Question: I need another aproach to my problem. So, whenever I click a button (I have 16 of them) it stays "active" and wait until buttonClicked.getTag().equals(button.getTag())) if statement is true. This is so bad for me. So, I click first button, and then 2nd, 3rd, 4th, 5th and let's say 5th button has the same tag as my 1st clicked button, and now 1st and 5th button gets paired and disabled. How to make only last two clicked buttons count? So, in my example I need 5th clicked button to compare with 4th, not with the 1st one. But the 1st one stays active all the way.
'''
final OnClickListener clickListener = new OnClickListener() {
private Button buttonClicked;
public void onClick(View v) {
Button button = (Button) v;
button.getBackground().setColorFilter(new LightingColorFilter(0xFFFFFFFF, 0x003333));
if (buttonClicked == null) {
// first button is clicked
buttonClicked = button;
} else if (buttonClicked.getParent() != button.getParent()) {
// second button is clicked
if (buttonClicked.getTag().equals(button.getTag())) {
Toast.makeText(Spojnice.this, "Correct", Toast.LENGTH_SHORT).show();
button.getBackground().setColorFilter(new LightingColorFilter(0xFFFFFFFF, 0x66FF33));
buttonClicked.getBackground().setColorFilter(new LightingColorFilter(0xFFFFFFFF, 0x66FF33));
buttonClicked.setEnabled(false);
button.setEnabled(false);
} else {
Toast.makeText(Spojnice.this, "Wrong", Toast.LENGTH_SHORT).show();
}
buttonClicked = null;
}
}
};
'''
So, on the screenshow below I first pressed Aquarius then Pisces then Crux then Aquila and in the end Vodolija. So it remembered all the way my first click and then once it met condition that they are not from the same parent(not in the same linear layout) it compared them. And this is my problem. I need to compare only last two clicked, in this case Aquila and Vodolija. That will result as the wrong answer, cause they are not the pair, but that's irelevant now. So, when I click on the first button in the right layout (Vodlija in this case) I need to compare it with the last one clicked in the left layout, not the first one, and that Aquila in this case. How to do that?

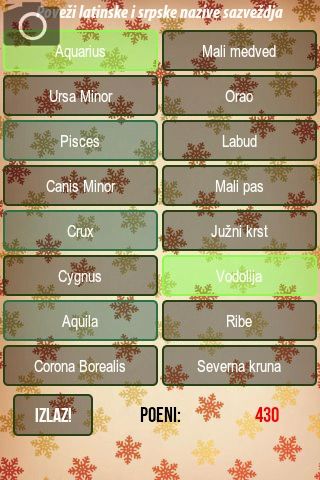
Answer: with formatting
'''
package rs.androidaplikacije.toplo_hladno;
import java.util.ArrayList;
import java.util.Arrays;
import java.util.Collections;
import java.util.LinkedList;
import android.app.Activity;
import android.content.Intent;
import android.content.SharedPreferences;
import android.database.Cursor;
import android.graphics.Color;
import android.graphics.LightingColorFilter;
import android.graphics.Typeface;
import android.media.MediaPlayer;
import android.os.Bundle;
import android.os.CountDownTimer;
import android.os.Handler;
import android.preference.PreferenceManager;
import android.view.View;
import android.view.Window;
import android.view.WindowManager;
import android.view.View.OnClickListener;
import android.widget.Button;
import android.widget.LinearLayout;
import android.widget.TextView;
import android.widget.Toast;
public class Spojnice extends Activity implements View.OnClickListener{
Button previousButton = null;
//private Button buttonClicked;
//private static final Integer[] idArrayA = {R.id.bA1, R.id.bA2, R.id.bA3, R.id.bA4, R.id.bA5, R.id.bA6, R.id.bA7, R.id.bA8};
//private static final Integer[] idArrayB = {R.id.bB1, R.id.bB2, R.id.bB3, R.id.bB4, R.id.bB5, R.id.bB6, R.id.bB7, R.id.bB8};
private int brojacIgara = 0;
private int counter = 0;
MyCount brojacVremena = new MyCount(450000, 1000);
// labelForButton and tagForButton
class MyStruct {
public MyStruct (String lab, String t){
label = lab;
tag = t;
}
private String label;
private String tag;
}
final OnClickListener clickListener = new OnClickListener() {
private Button buttonClicked;
public void onClick(View v) {
Button button = (Button) v;
button.getBackground().setColorFilter(new LightingColorFilter(0xFFFFFFFF, 0x003333));
if (buttonClicked == null) {
// first button is clicked
debug.setText("
tag " + button.getTag() + " " + button.getParent());
buttonClicked = button;
// only do stuff if buttons are in different layouts
} else{
debug.setText("
tag " + button.getTag() + " " + button.getParent());
if (!button.getParent ().equals(buttonClicked.getParent())) {
// second button is clicked
if(buttonClicked.getTag().equals(button.getTag()) ){
// second button is clicked and same tag but different button
Toast.makeText(Spojnice.this, "Correct", Toast.LENGTH_SHORT).show();
button.getBackground().setColorFilter(new LightingColorFilter(0xFFFFFFFF, 0x66FF33));
buttonClicked.getBackground().setColorFilter(new LightingColorFilter(0xFFFFFFFF, 0x66FF33));
buttonClicked.setEnabled(false);
button.setEnabled(false);
buttonClicked = null;
} else {
//reset LightingColorFilter first
Toast.makeText(Spojnice.this, "Wrong", Toast.LENGTH_SHORT).show();
buttonClicked = null;//i guess you want to make it back to initial state so null and current button
}
}else{
//same button clicked show message or un toggle?
buttonClicked = button;
}
}
}
};
/*final OnClickListener clickListener2 = new OnClickListener() {
Button a = null;
public void onClick(View v) {
onButtonClicked(Button b) {
if (a != null && a.getTag().equals(b.getTag()) {
System.out.println("Hurray, a match");
} else {
a = b;
}
}
}
};*/
LinkedList<Long> mAnsweredQuestions = new LinkedList<Long>();
private String generateWhereClause(){
StringBuilder result = new StringBuilder();
for (Long l : mAnsweredQuestions){
result.append(" AND _ID <> " + l);
}
return result.toString();
}
private TextView pitanje, score, vreme, debug, debug2;
Button a1,a2,a3,a4,a5,a6,a7,a8,b1,b2,b3,b4,b5,b6,b7,b8,izlaz;
MediaPlayer buttonBack;
public boolean music;
Runnable mLaunchTask = new Runnable() {
public void run() {
nextQuestion();
brojacVremena.start();
}
};
Runnable mLaunchTaskFinish = new Runnable() {
public void run() {
finish();
}
};
Handler mHandler = new Handler();
@Override
protected void onCreate(Bundle savedInstanceState) {
super.onCreate(savedInstanceState);
requestWindowFeature(Window.FEATURE_NO_TITLE); //full screen
getWindow().setFlags(WindowManager.LayoutParams.FLAG_FULLSCREEN, WindowManager.LayoutParams.FLAG_FULLSCREEN);
setContentView(R.layout.spojnice);
Typeface pitanjeType = Typeface.createFromAsset(getAssets(), "myriad.ttf");
Typeface dugmad = Typeface.createFromAsset(getAssets(), "Bebas.ttf");
Typeface AB = Typeface.createFromAsset(getAssets(), "ARIALN.TTF");
buttonBack = MediaPlayer.create(this, R.raw.button31);
a1 = (Button) findViewById(R.id.bSpojniceA1);
a2 = (Button) findViewById(R.id.bSpojniceA2);
a3 = (Button) findViewById(R.id.bSpojniceA3);
a4 = (Button) findViewById(R.id.bSpojniceA4);
a5 = (Button) findViewById(R.id.bSpojniceA5);
a6 = (Button) findViewById(R.id.bSpojniceA6);
a7 = (Button) findViewById(R.id.bSpojniceA7);
a8 = (Button) findViewById(R.id.bSpojniceA8);
b1 = (Button) findViewById(R.id.bSpojniceB1);
b2 = (Button) findViewById(R.id.bSpojniceB2);
b3 = (Button) findViewById(R.id.bSpojniceB3);
b4 = (Button) findViewById(R.id.bSpojniceB4);
b5 = (Button) findViewById(R.id.bSpojniceB5);
b6 = (Button) findViewById(R.id.bSpojniceB6);
b7 = (Button) findViewById(R.id.bSpojniceB7);
b8 = (Button) findViewById(R.id.bSpojniceB8);
//izlaz = (Button) findViewById(R.id.bIzlazSpojnice);
//izlaz.setTypeface(dugmad);
//score = (TextView) findViewById(R.id.tvPoeniSpojnice);
//score.setTypeface(dugmad);
//vreme = (TextView) findViewById(R.id.tvVremeSpojnice);
//vreme.setTypeface(dugmad);
pitanje = (TextView) findViewById(R.id.tvPitanjeSpojnice);
pitanje.setTypeface(pitanjeType);
b1.setTypeface(AB);
b2.setTypeface(AB);
b3.setTypeface(AB);
b4.setTypeface(AB);
b5.setTypeface(AB);
b6.setTypeface(AB);
b7.setTypeface(AB);
b8.setTypeface(AB);
a1.setTypeface(AB);
a2.setTypeface(AB);
a3.setTypeface(AB);
a4.setTypeface(AB);
a5.setTypeface(AB);
a6.setTypeface(AB);
a7.setTypeface(AB);
a8.setTypeface(AB);
debug = (TextView) findViewById(R.id.tvDebug);
debug2 = (TextView) findViewById(R.id.tvDebug2);
SharedPreferences getPrefs = PreferenceManager.getDefaultSharedPreferences(getBaseContext());
music = getPrefs.getBoolean("checkbox", true);
nextQuestion();
brojacVremena.start(); //startuje brojac vremena
}
public class MyCount extends CountDownTimer {
public MyCount(long millisInFuture, long countDownInterval) {
super(millisInFuture, countDownInterval);
}
@Override
public void onFinish() {
mHandler.postDelayed(mLaunchTask,500);
}
@Override
public void onTick(long millisUntilFinished) {
//vreme.setText("" + millisUntilFinished / 1000);
}
}
public void nextQuestion() {
brojacIgara = brojacIgara + 1;
TestAdapter mDbHelper = new TestAdapter(this);
DataBaseHelper myDbHelper = new DataBaseHelper(this);
if(!myDbHelper.checkDataBase()){
mDbHelper.createDatabase();
}
try{ //Pokusava da otvori db
mDbHelper.open(); //baza otvorena
Cursor c = mDbHelper.getSpojnice(generateWhereClause());
mAnsweredQuestions.add(c.getLong(0));
ArrayList<MyStruct> labelsA = new ArrayList<MyStruct>();
ArrayList<MyStruct> labelsB = new ArrayList<MyStruct>();
labelsA.add(new MyStruct(c.getString(2), "1")); // this tag should be the same to button that matches
labelsB.add(new MyStruct(c.getString(3), "1"));
labelsA.add(new MyStruct(c.getString(4), "2"));
labelsB.add(new MyStruct(c.getString(5), "2"));
labelsA.add(new MyStruct(c.getString(6), "3"));
labelsB.add(new MyStruct(c.getString(7), "3"));
labelsA.add(new MyStruct(c.getString(8), "4"));
labelsB.add(new MyStruct(c.getString(9), "4"));
labelsA.add(new MyStruct(c.getString(10), "5"));
labelsB.add(new MyStruct(c.getString(11), "5"));
labelsA.add(new MyStruct(c.getString(12), "6"));
labelsB.add(new MyStruct(c.getString(13), "6"));
labelsA.add(new MyStruct(c.getString(14), "7"));
labelsB.add(new MyStruct(c.getString(15), "7"));
labelsA.add(new MyStruct(c.getString(16), "8"));
labelsB.add(new MyStruct(c.getString(17), "8"));
Collections.shuffle(labelsA);
Collections.shuffle(labelsB);
if (brojacIgara < 4){
pitanje.setText(c.getString(1));
a1.setText(labelsA.get(0).label);
a1.setTag(labelsA.get(0).tag);
a1.setOnClickListener(clickListener);
a1.getBackground().clearColorFilter();
a1.setEnabled(true);
b1.setText(labelsB.get(0).label);
b1.setTag(labelsB.get(0).tag);
b1.setOnClickListener(clickListener);
b1.getBackground().clearColorFilter();
b1.setEnabled(true);
a2.setText(labelsA.get(1).label);
a2.setTag(labelsA.get(1).tag);
a2.setOnClickListener(clickListener);
a2.getBackground().clearColorFilter();
a2.setEnabled(true);
b2.setText(labelsB.get(1).label);
b2.setTag(labelsB.get(1).tag);
b2.setOnClickListener(clickListener);
b2.getBackground().clearColorFilter();
b2.setEnabled(true);
a3.setText(labelsA.get(2).label);
a3.setTag(labelsA.get(2).tag);
a3.setOnClickListener(clickListener);
a3.getBackground().clearColorFilter();
a3.setEnabled(true);
b3.setText(labelsB.get(2).label);
b3.setTag(labelsB.get(2).tag);
b3.setOnClickListener(clickListener);
b3.getBackground().clearColorFilter();
b3.setEnabled(true);
a4.setText(labelsA.get(3).label);
a4.setTag(labelsA.get(3).tag);
a4.setOnClickListener(clickListener);
a4.getBackground().clearColorFilter();
a4.setEnabled(true);
b4.setText(labelsB.get(3).label);
b4.setTag(labelsB.get(3).tag);
b4.setOnClickListener(clickListener);
b4.getBackground().clearColorFilter();
b4.setEnabled(true);
a5.setText(labelsA.get(4).label);
a5.setTag(labelsA.get(4).tag);
a5.setOnClickListener(clickListener);
a5.getBackground().clearColorFilter();
a5.setEnabled(true);
b5.setText(labelsB.get(4).label);
b5.setTag(labelsB.get(4).tag);
b5.setOnClickListener(clickListener);
b5.getBackground().clearColorFilter();
b5.setEnabled(true);
a6.setText(labelsA.get(5).label);
a6.setTag(labelsA.get(5).tag);
a6.setOnClickListener(clickListener);
a6.getBackground().clearColorFilter();
a6.setEnabled(true);
b6.setText(labelsB.get(5).label);
b6.setTag(labelsB.get(5).tag);
b6.setOnClickListener(clickListener);
b6.getBackground().clearColorFilter();
b6.setEnabled(true);
a7.setText(labelsA.get(6).label);
a7.setTag(labelsA.get(6).tag);
a7.setOnClickListener(clickListener);
a7.getBackground().clearColorFilter();
a7.setEnabled(true);
b7.setText(labelsB.get(6).label);
b7.setTag(labelsB.get(6).tag);
b7.setOnClickListener(clickListener);
b7.getBackground().clearColorFilter();
b7.setEnabled(true);
a8.setText(labelsA.get(7).label);
a8.setTag(labelsA.get(7).tag);
a8.setOnClickListener(clickListener);
a8.getBackground().clearColorFilter();
a8.setEnabled(true);
b8.setText(labelsB.get(7).label);
b8.setTag(labelsB.get(7).tag);
b8.setOnClickListener(clickListener);
b8.getBackground().clearColorFilter();
b8.setEnabled(true);
}else{
brojacVremena.cancel();
mHandler.postDelayed(mLaunchTaskFinish,4000);
//SwarmLeaderboard.submitScore(7427, counter);
}
}
finally{ // kada zavrsi sa koriscenjem baze podataka, zatvara db
mDbHelper.close();
}
/*izlaz.setOnClickListener(new OnClickListener() {
public void onClick(View v) {
if(music == true){
buttonBack.start();
}
finish();
}
});*/
}
public void onClick(View v) {
}
@Override
protected void onStop() {
super.onStop();
brojacVremena.cancel();
}
}
**strong text**
'''